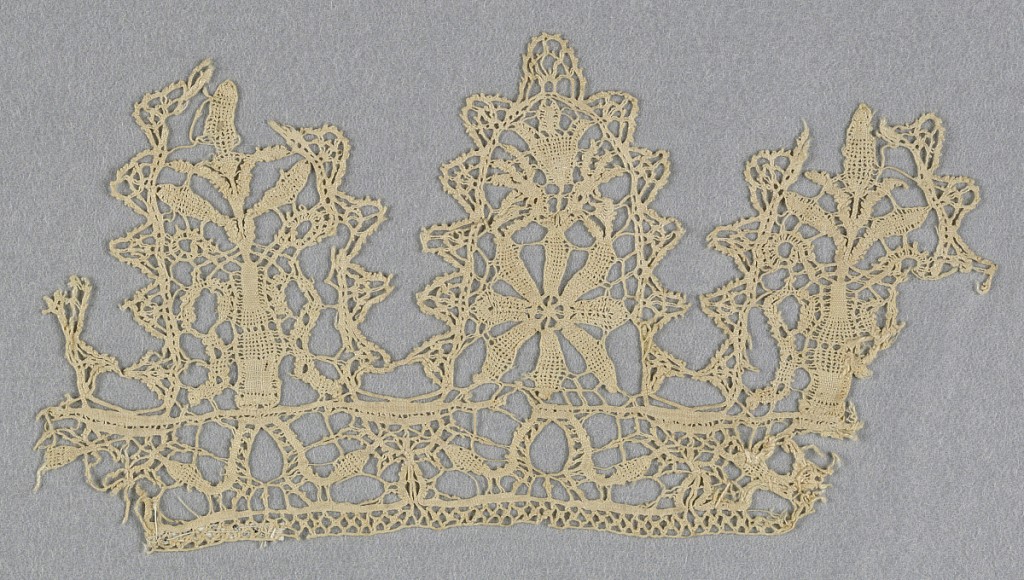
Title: Fragment
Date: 17th century
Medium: linen Technique: bobbin made (continuous braid-like)
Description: Border fragment of deep points and insertion. Each large point edged with minute points. Alternating points have flower-filled urn, and a minute flower pot above a rosette.